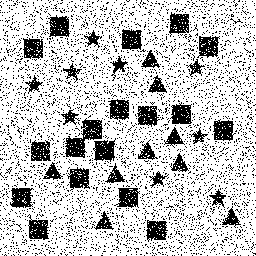
Squares: 18
Triangles: 9
Stars: 9
Total shapes: 36